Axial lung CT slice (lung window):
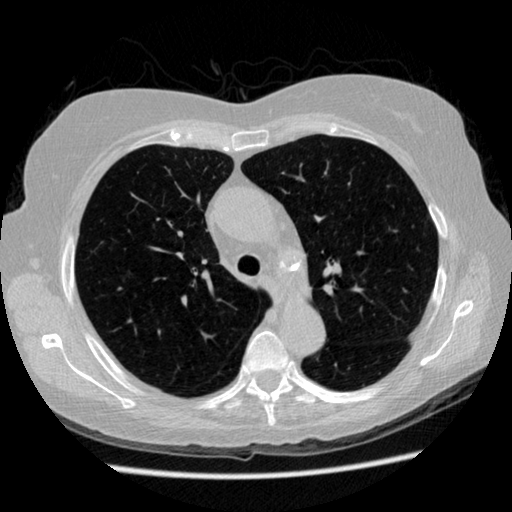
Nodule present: no